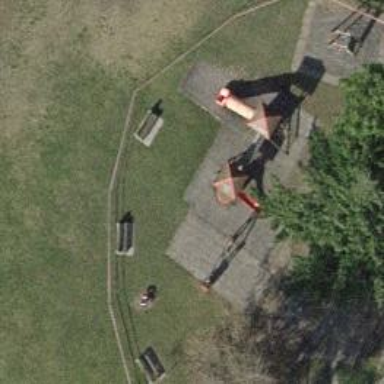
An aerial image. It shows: Brown bench in the vicinity.